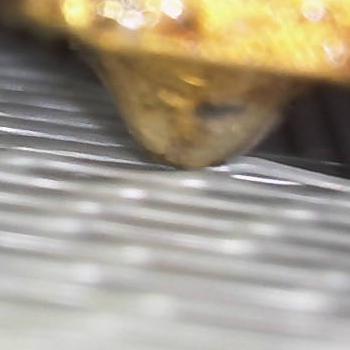
Flow rate: 33%